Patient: sex F, age 68
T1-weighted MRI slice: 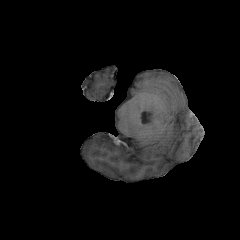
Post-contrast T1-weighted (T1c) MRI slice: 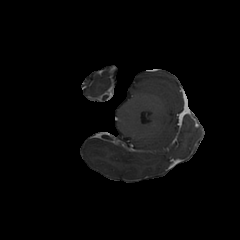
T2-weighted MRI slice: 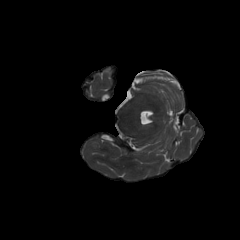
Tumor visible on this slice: no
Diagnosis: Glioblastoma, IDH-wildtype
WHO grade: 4